Interaction volume radius: 5 \u00c5
Interaction volume height: 20 \u00c5
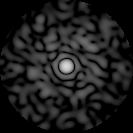
Disorder parameter: 0.8269